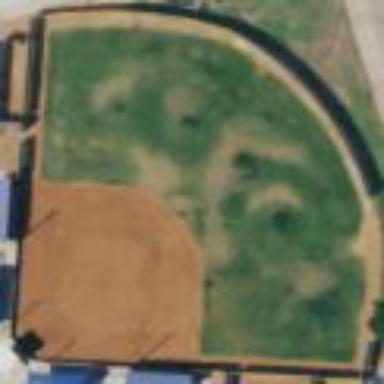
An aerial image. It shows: Softball pitch for leisure sports.